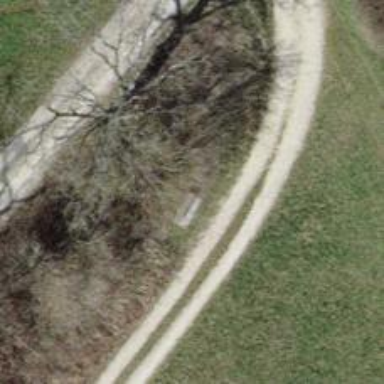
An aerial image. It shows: Bench.